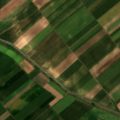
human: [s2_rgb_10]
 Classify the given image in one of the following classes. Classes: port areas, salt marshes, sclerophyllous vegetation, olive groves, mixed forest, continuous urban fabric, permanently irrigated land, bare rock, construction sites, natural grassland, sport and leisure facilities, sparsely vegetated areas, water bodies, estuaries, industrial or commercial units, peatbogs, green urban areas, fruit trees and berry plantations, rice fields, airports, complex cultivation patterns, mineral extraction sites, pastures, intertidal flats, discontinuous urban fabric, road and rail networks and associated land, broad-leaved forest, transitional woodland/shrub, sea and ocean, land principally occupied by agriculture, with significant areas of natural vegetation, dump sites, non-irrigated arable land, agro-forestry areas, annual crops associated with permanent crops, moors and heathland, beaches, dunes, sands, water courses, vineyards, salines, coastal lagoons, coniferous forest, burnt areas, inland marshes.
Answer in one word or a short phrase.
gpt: non-irrigated arable land